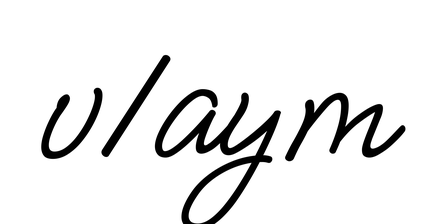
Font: MeowScript-Regular